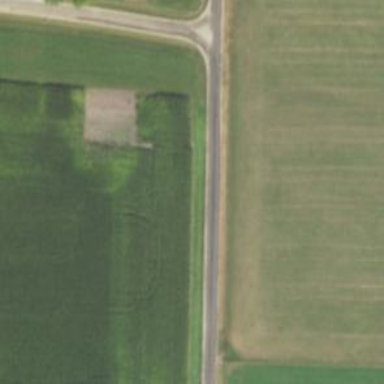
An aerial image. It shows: Unclassified road.